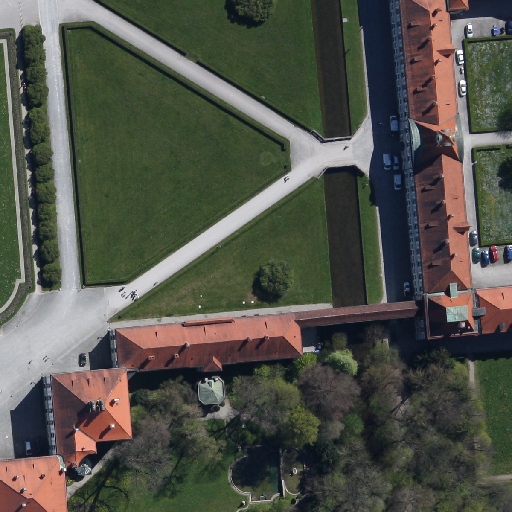
Referring expression: car driving on the road